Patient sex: M
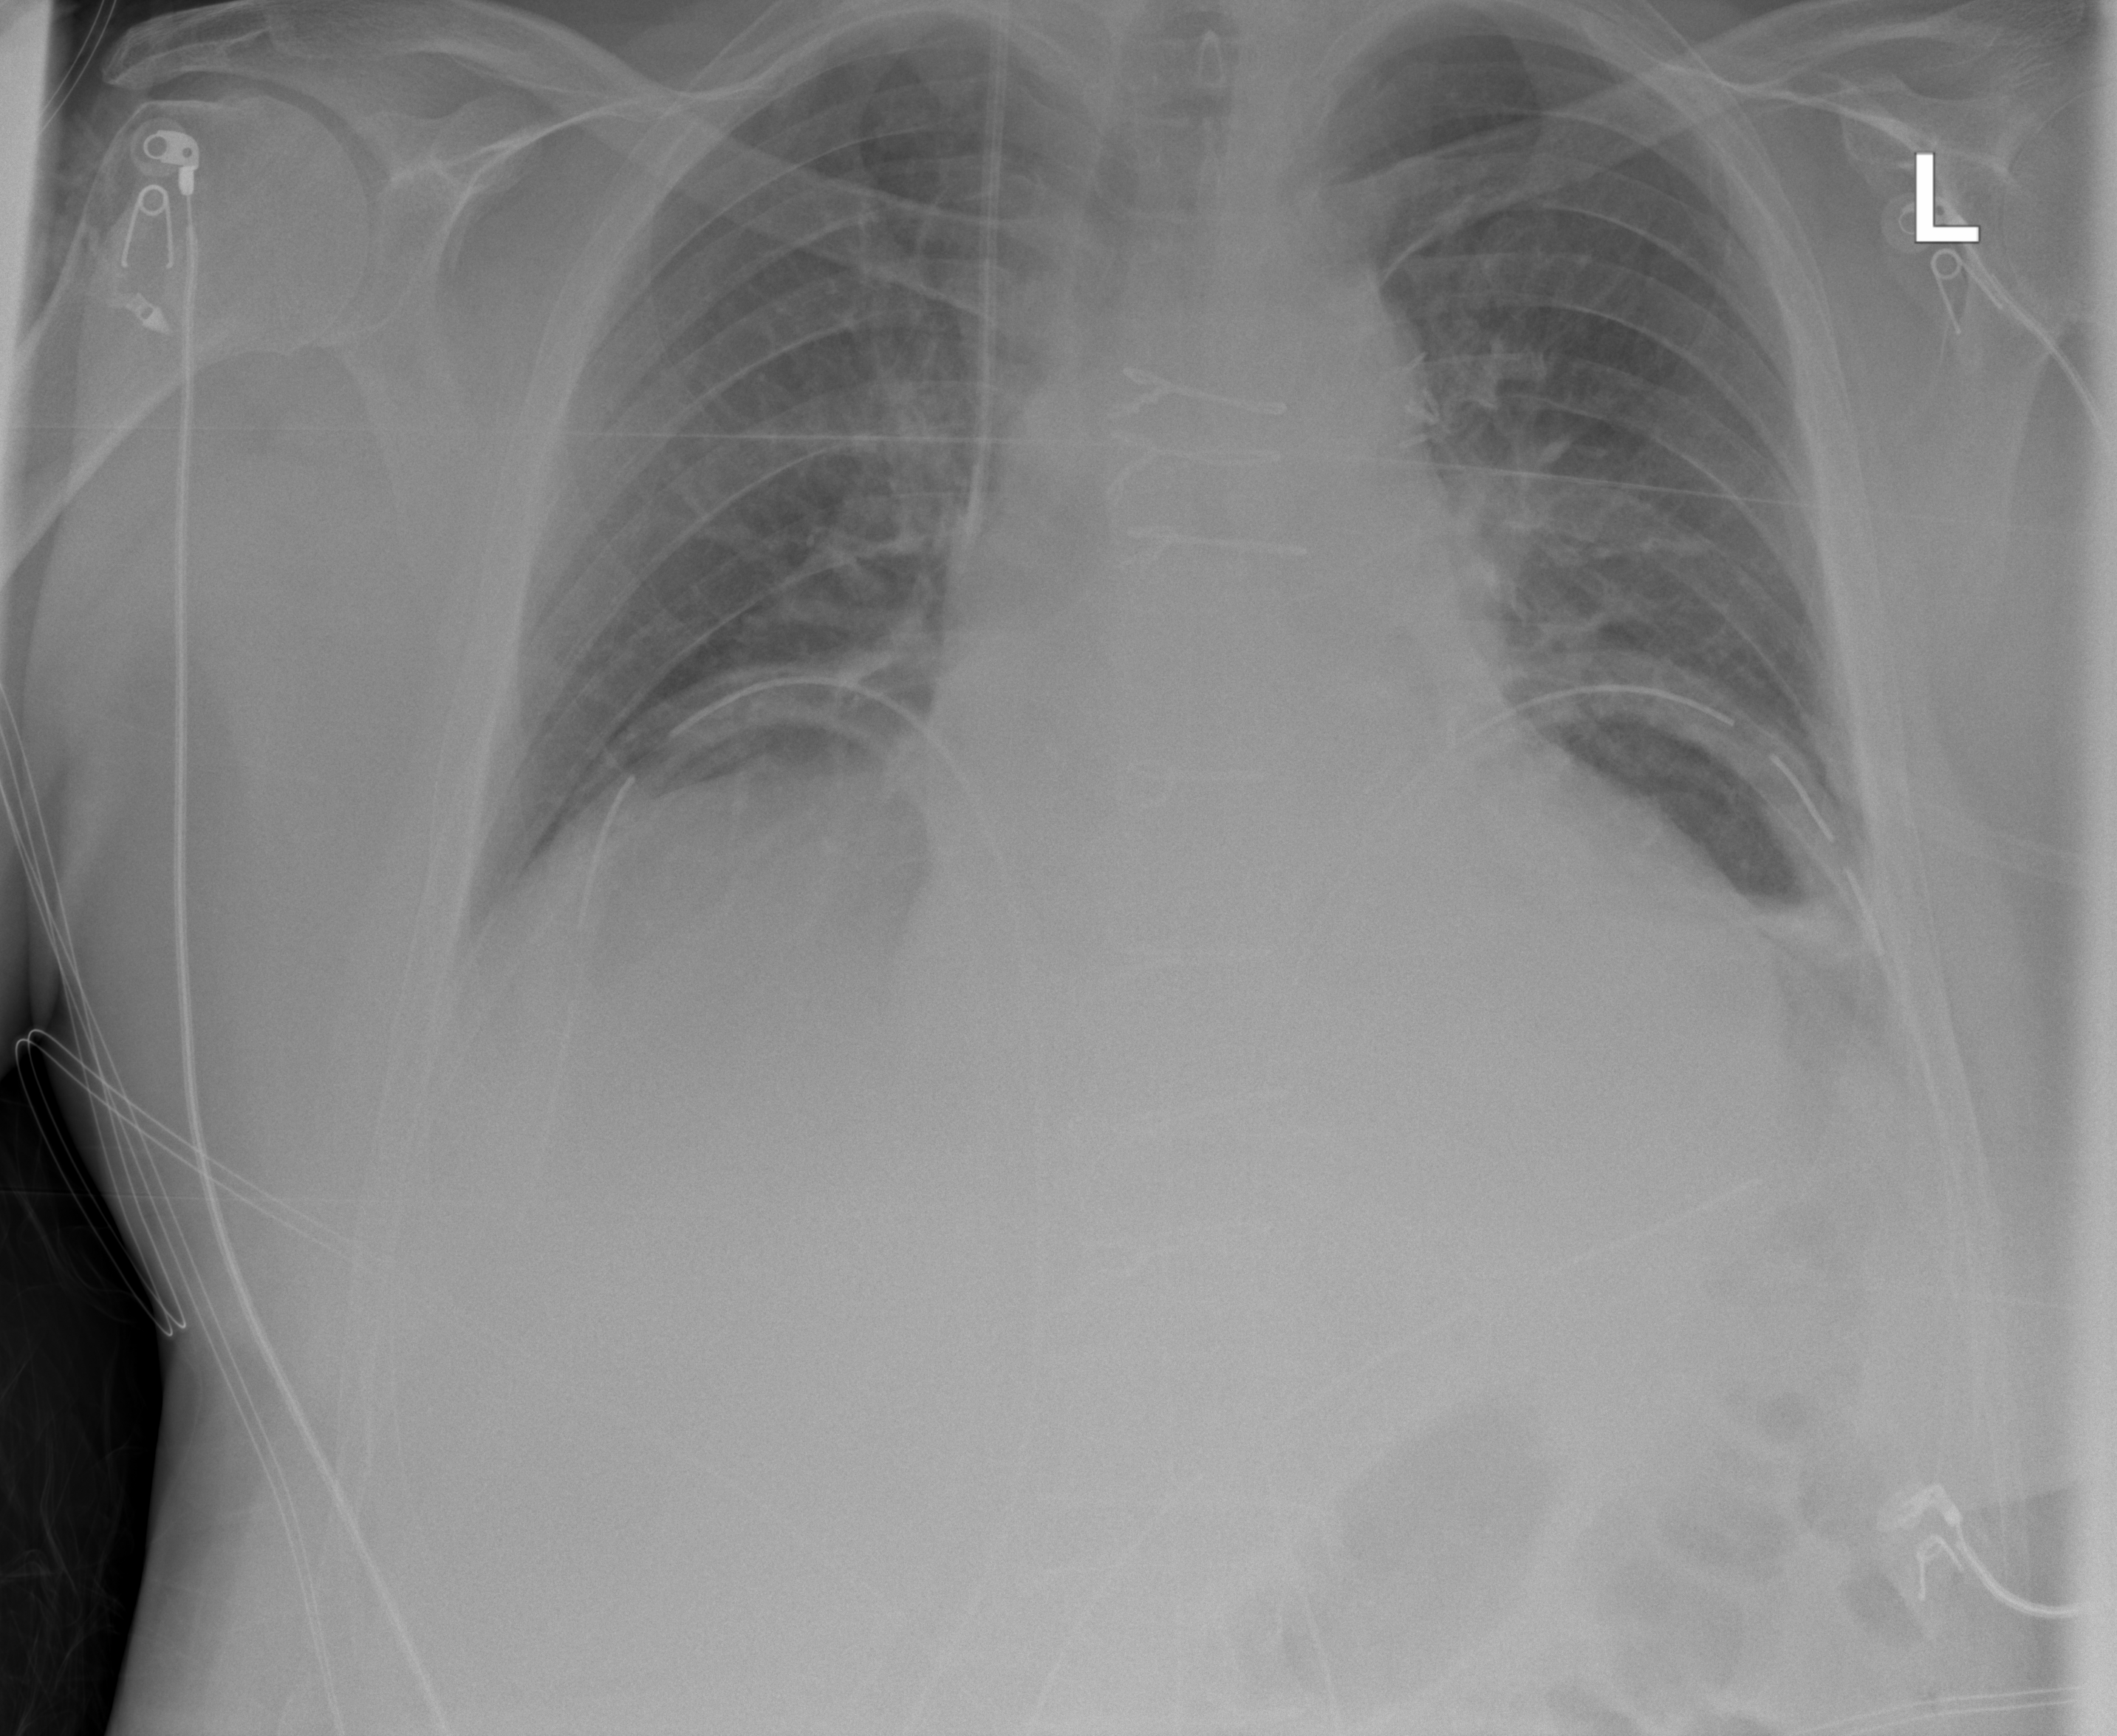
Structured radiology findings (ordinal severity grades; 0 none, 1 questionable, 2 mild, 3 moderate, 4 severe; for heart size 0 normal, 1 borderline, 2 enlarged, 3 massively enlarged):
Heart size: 0
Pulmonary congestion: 0
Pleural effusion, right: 0
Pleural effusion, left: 2
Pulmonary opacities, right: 0
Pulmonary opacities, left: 0
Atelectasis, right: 0
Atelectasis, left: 2